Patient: sex M, age 48
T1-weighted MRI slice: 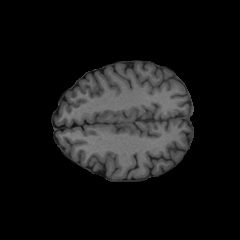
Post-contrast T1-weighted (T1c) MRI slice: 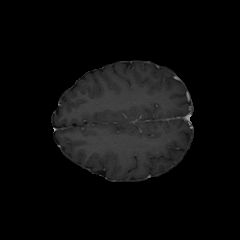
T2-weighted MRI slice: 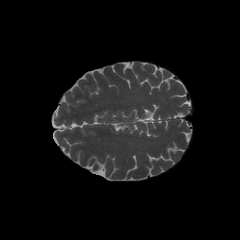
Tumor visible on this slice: no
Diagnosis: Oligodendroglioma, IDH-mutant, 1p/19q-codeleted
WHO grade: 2